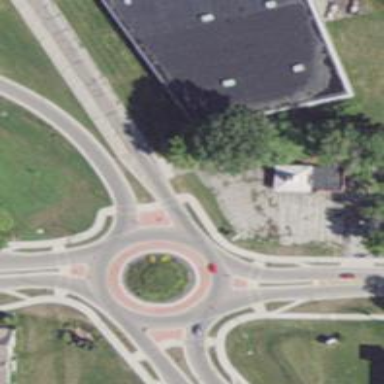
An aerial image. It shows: Secondary road leading to roundabout.